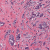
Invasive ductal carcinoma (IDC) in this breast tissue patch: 1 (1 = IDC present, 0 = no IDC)